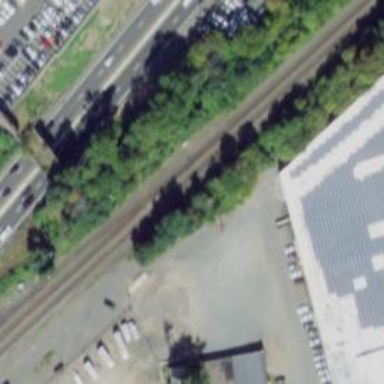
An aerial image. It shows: Railway with bidirectional signals for rail traffic.